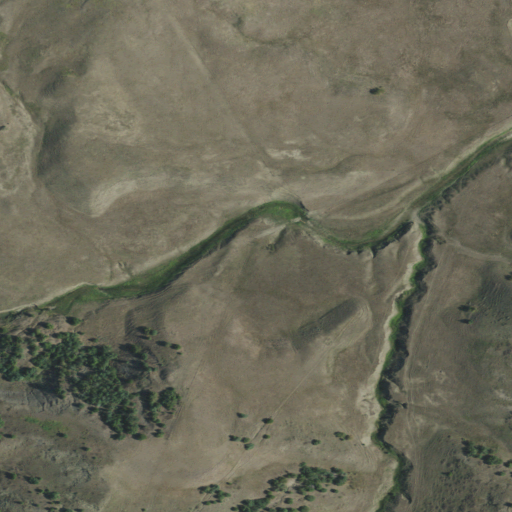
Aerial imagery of valley in South Dakota named Telegraph Draw containing grassland, shrub, and evergreen forest